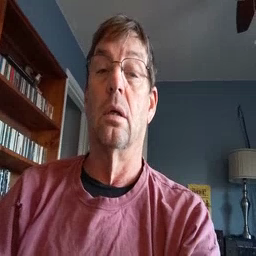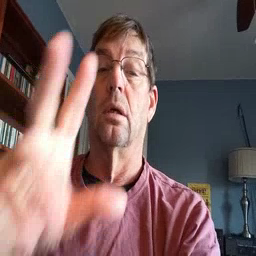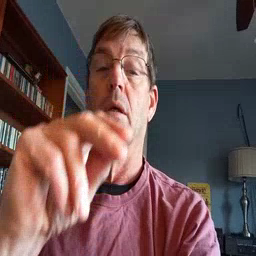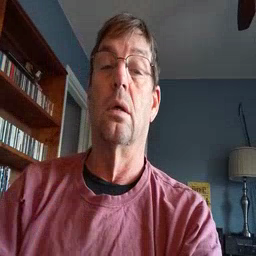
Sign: no